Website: bh-photo
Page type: customer-info-address
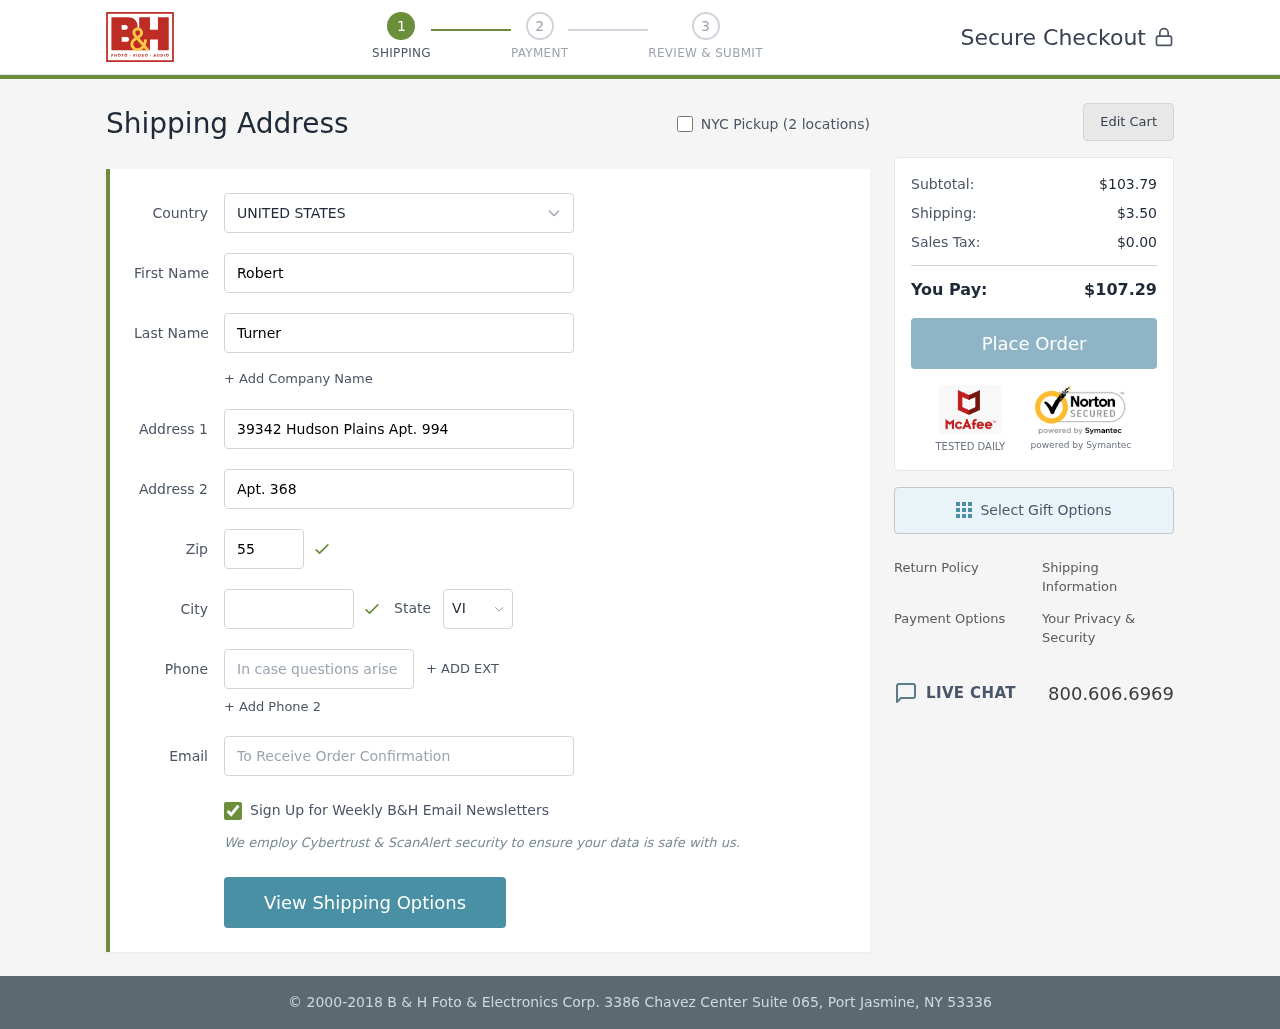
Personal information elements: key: PII_CITY
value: Holmesbury
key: PII_COUNTRY
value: United States
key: PII_EMAIL
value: robertturner@yahoo.com
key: PII_FIRSTNAME
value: Robert
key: PII_LASTNAME
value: Turner
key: PII_PHONE
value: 9997669092
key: PII_POSTCODE
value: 55868
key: PII_STATE_ABBR
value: VI
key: PII_STREET
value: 39342 Hudson Plains Apt. 994
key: PII_STREET2
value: Apt. 368
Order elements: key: ORDER_SUBTOTAL
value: $103.79
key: ORDER_SHIPPING_COST
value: $3.50
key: ORDER_TAX
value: $0.00
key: ORDER_TOTAL
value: $107.29